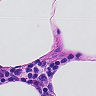
Metastatic tissue present: no